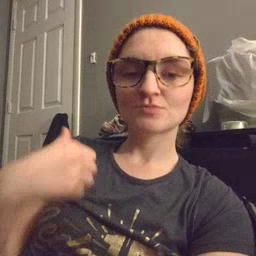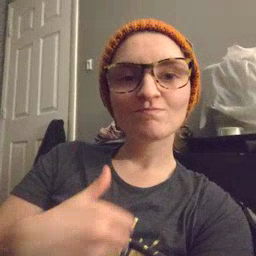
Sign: jacket